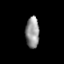
Tissue: prostate
Cell type: Fibroblasts
Senescence score: 0.7177
Nuclear area (px): 416
Mean DAPI intensity: 147.642